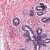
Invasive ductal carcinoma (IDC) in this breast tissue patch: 0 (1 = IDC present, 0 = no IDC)